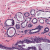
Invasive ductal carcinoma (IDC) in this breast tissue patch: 0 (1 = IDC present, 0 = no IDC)